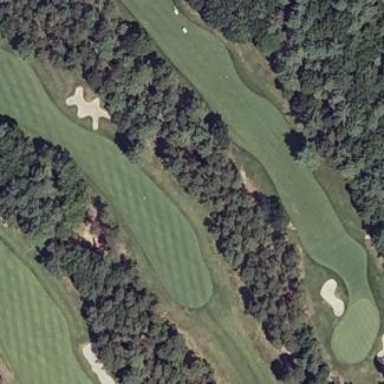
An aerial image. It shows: Scenic golf fairway.